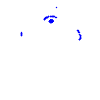
Particle: pion